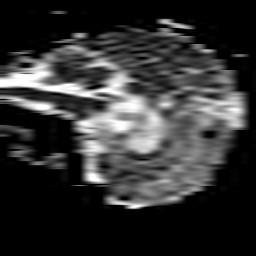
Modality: ADC
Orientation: sagittal
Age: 57
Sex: male
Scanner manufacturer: philips
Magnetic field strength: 3 T
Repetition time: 4.287 s
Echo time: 0.07429 s